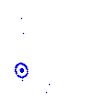
Particle: pion